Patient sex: M
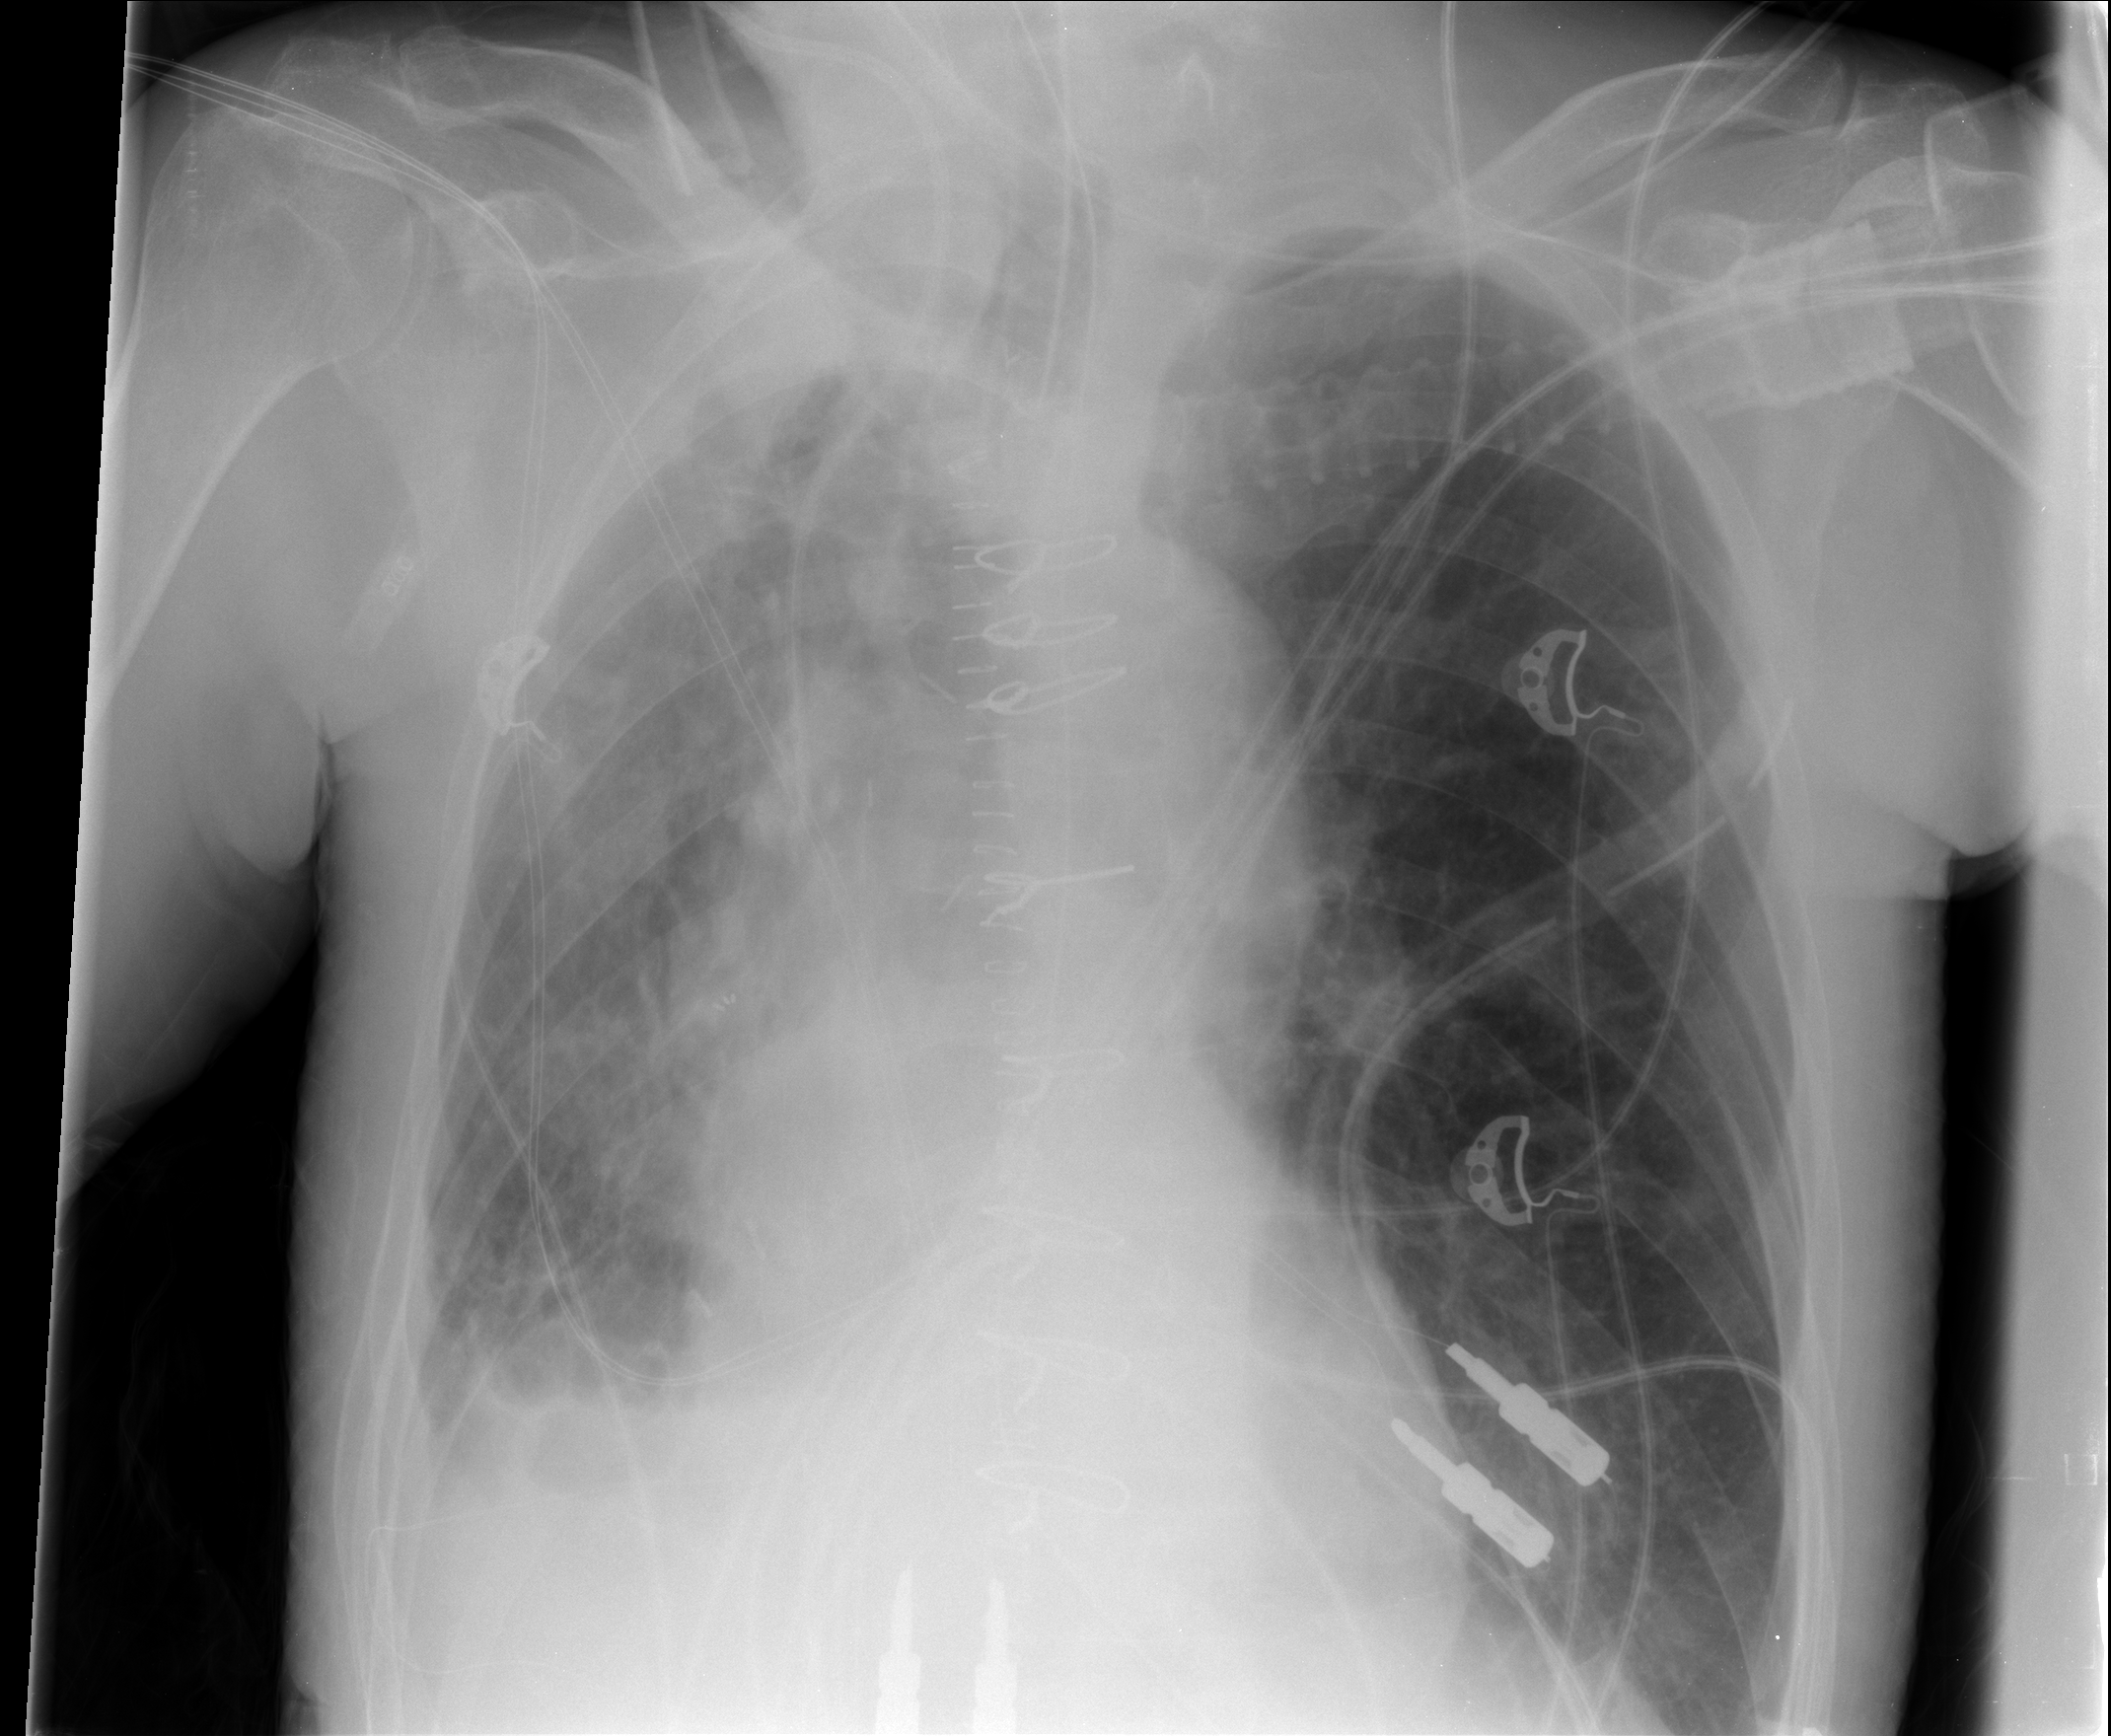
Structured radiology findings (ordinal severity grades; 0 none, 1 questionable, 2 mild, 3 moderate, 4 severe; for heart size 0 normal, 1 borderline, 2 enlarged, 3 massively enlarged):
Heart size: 0
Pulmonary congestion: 0
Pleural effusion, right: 3
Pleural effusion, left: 0
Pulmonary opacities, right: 0
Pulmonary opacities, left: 0
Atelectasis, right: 2
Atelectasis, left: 2